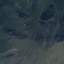
Land use / land cover class: HerbaceousVegetation